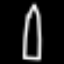
Label: pencil